Field crop: maize
Growth stage: 2
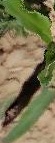
Species: maize